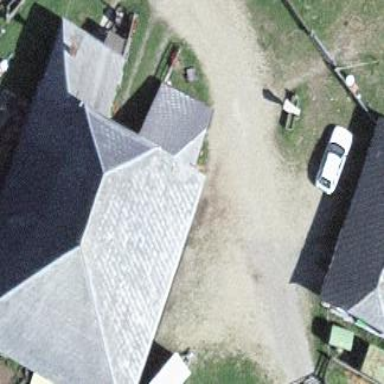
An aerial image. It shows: Stable.